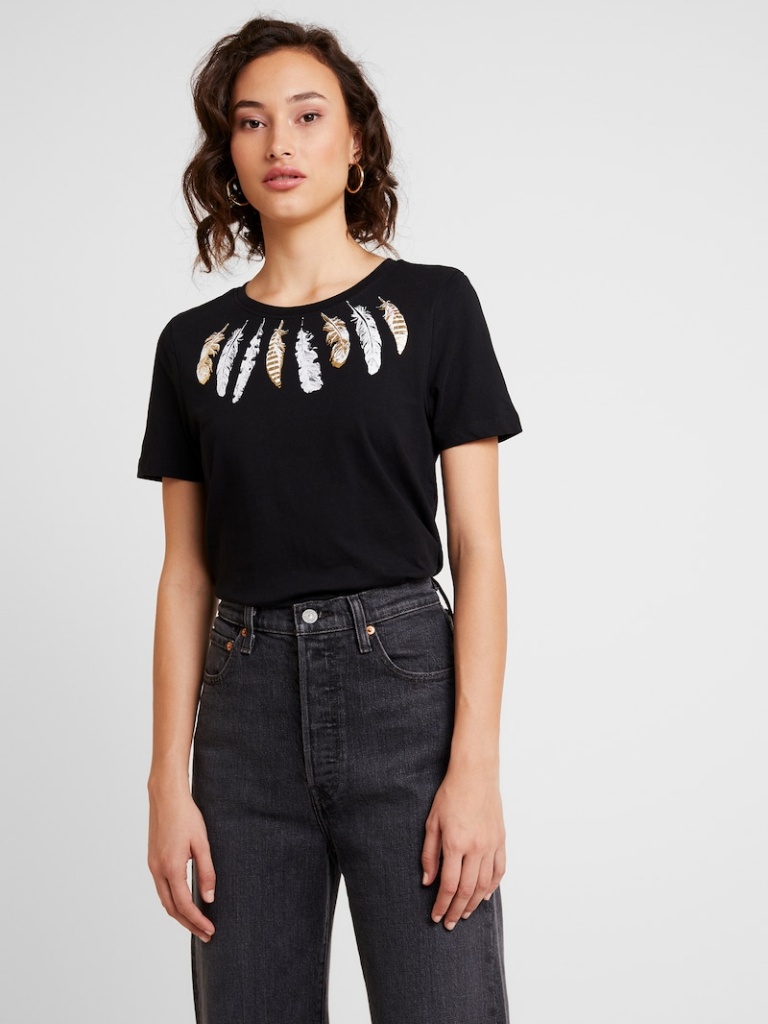
cotton relaxed short sleeve hip length Fully Tucked in crew t-shirt